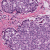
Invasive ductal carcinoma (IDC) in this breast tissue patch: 0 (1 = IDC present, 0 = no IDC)